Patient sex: M
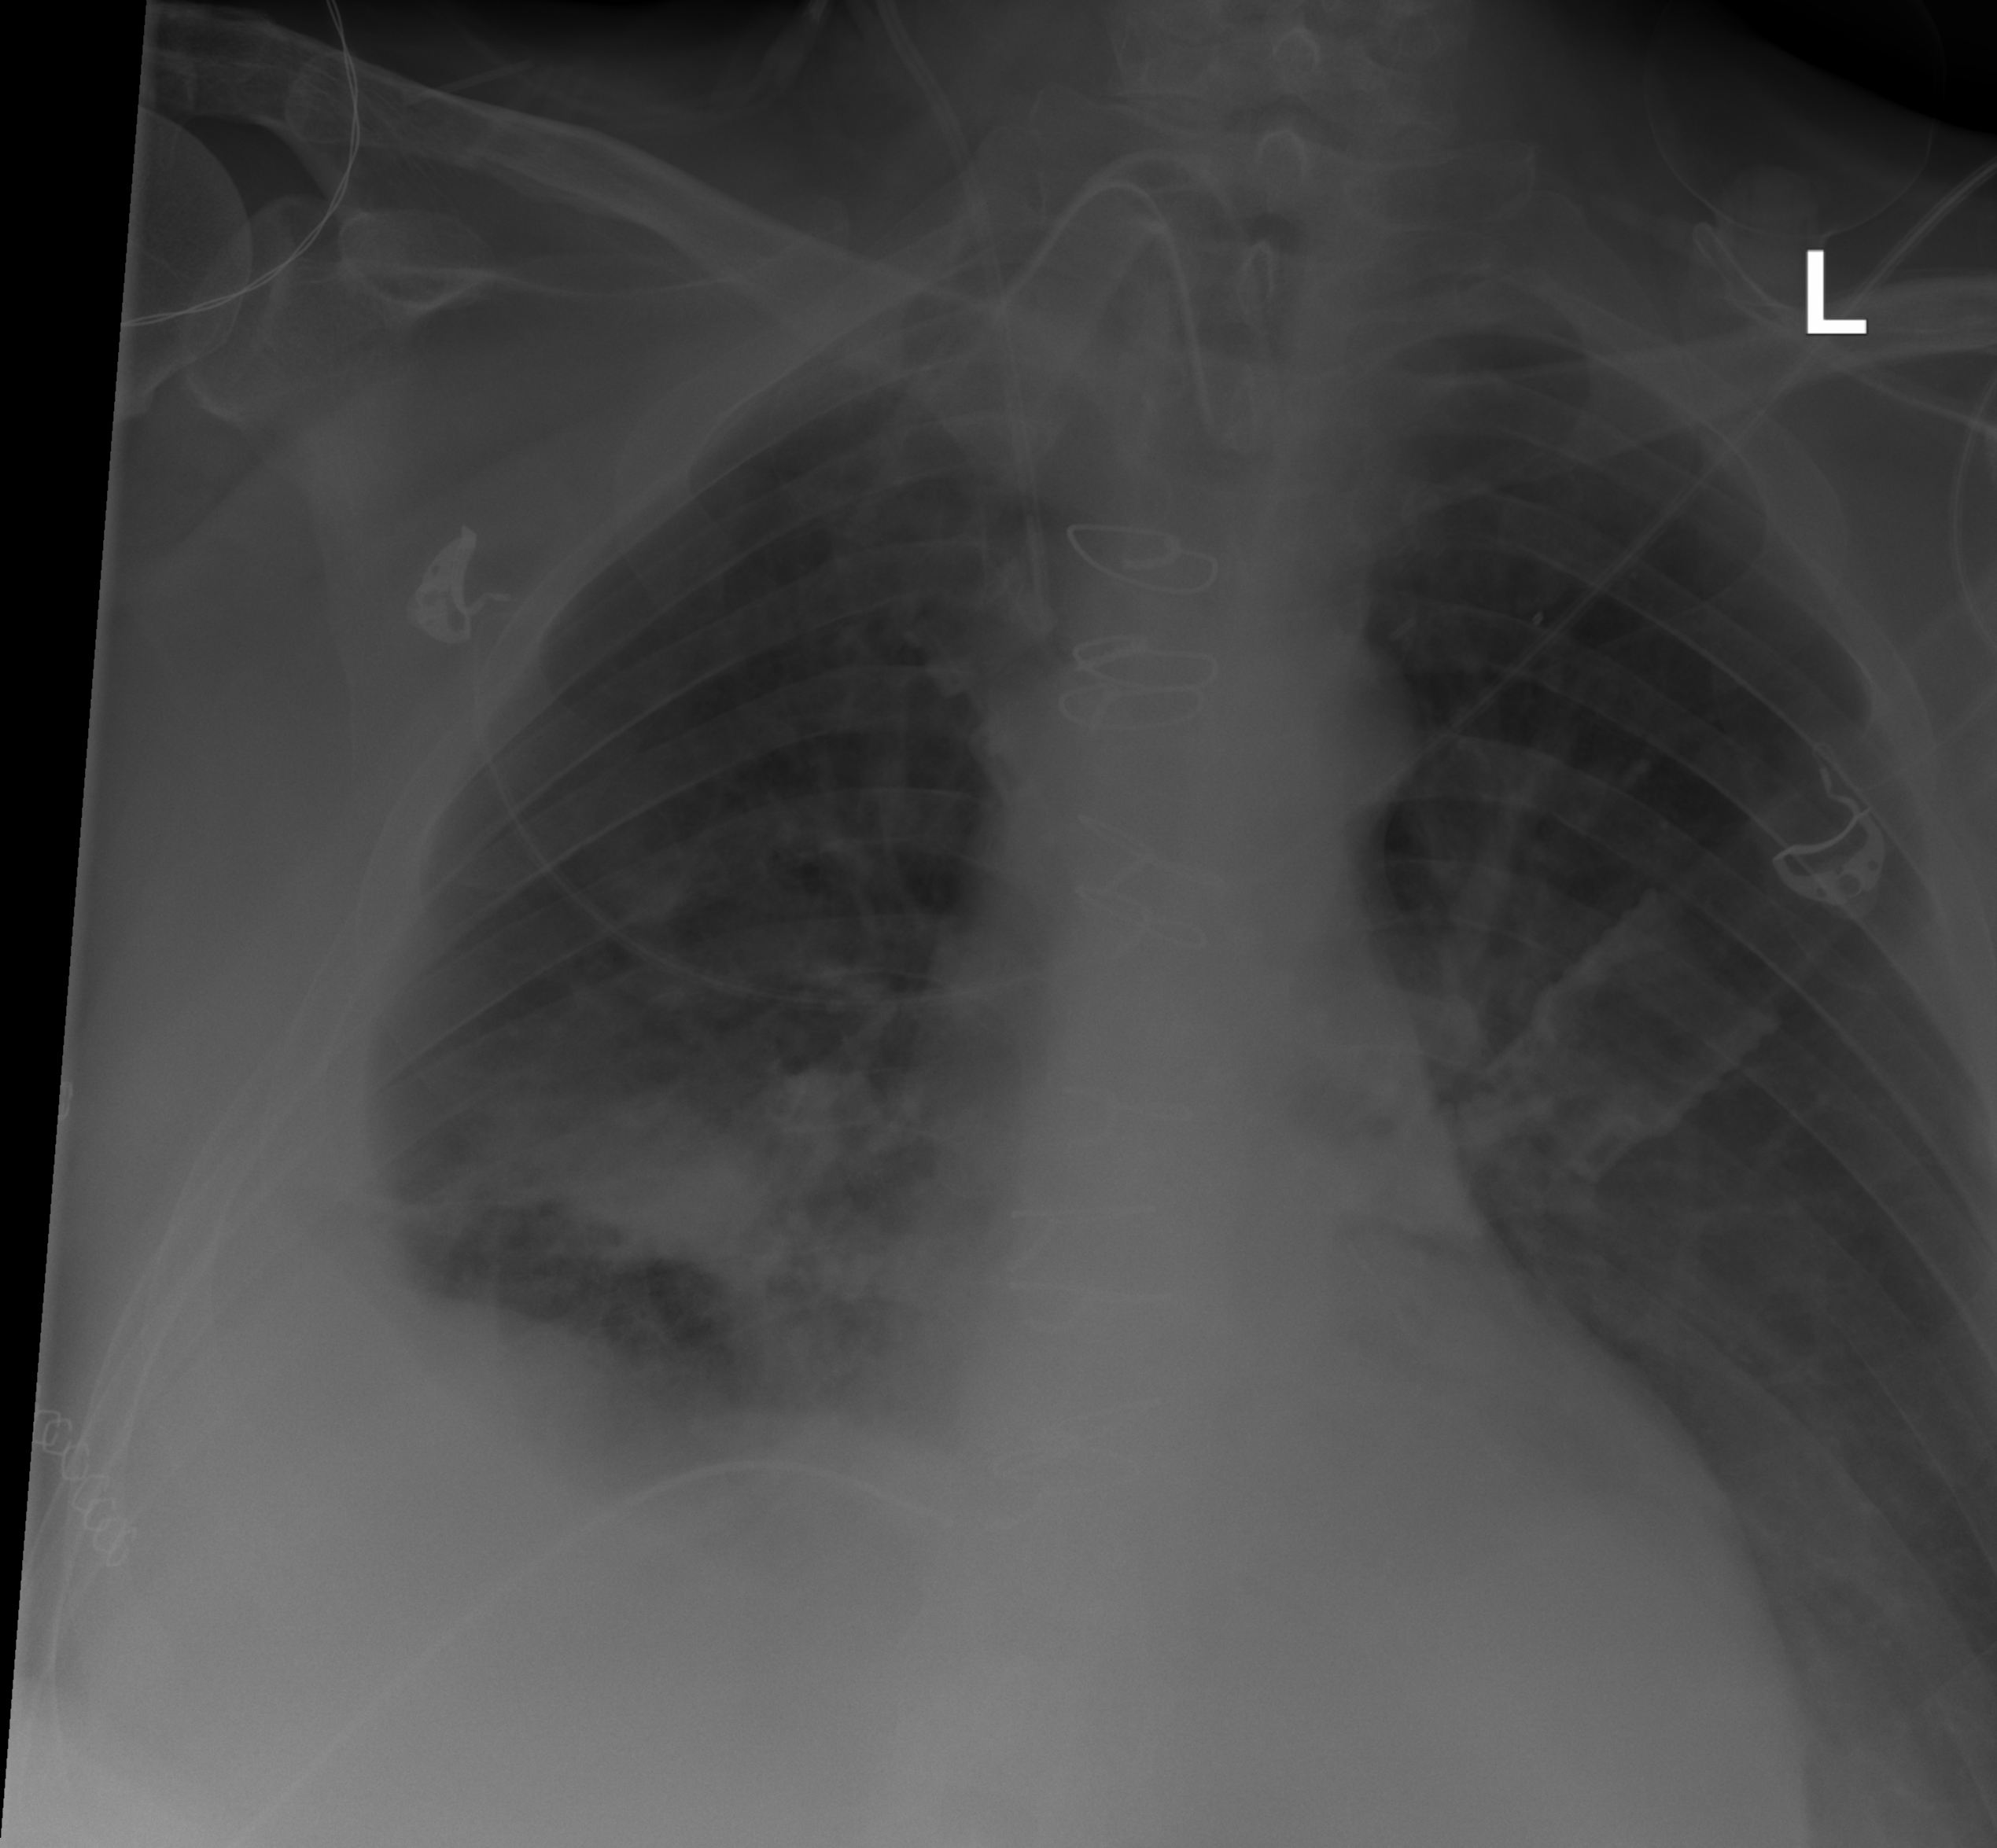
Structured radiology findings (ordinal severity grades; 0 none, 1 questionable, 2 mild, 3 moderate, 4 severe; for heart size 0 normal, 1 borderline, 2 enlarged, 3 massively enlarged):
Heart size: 2
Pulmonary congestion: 2
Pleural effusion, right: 3
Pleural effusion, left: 1
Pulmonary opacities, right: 2
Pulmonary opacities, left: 0
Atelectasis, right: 2
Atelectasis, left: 0